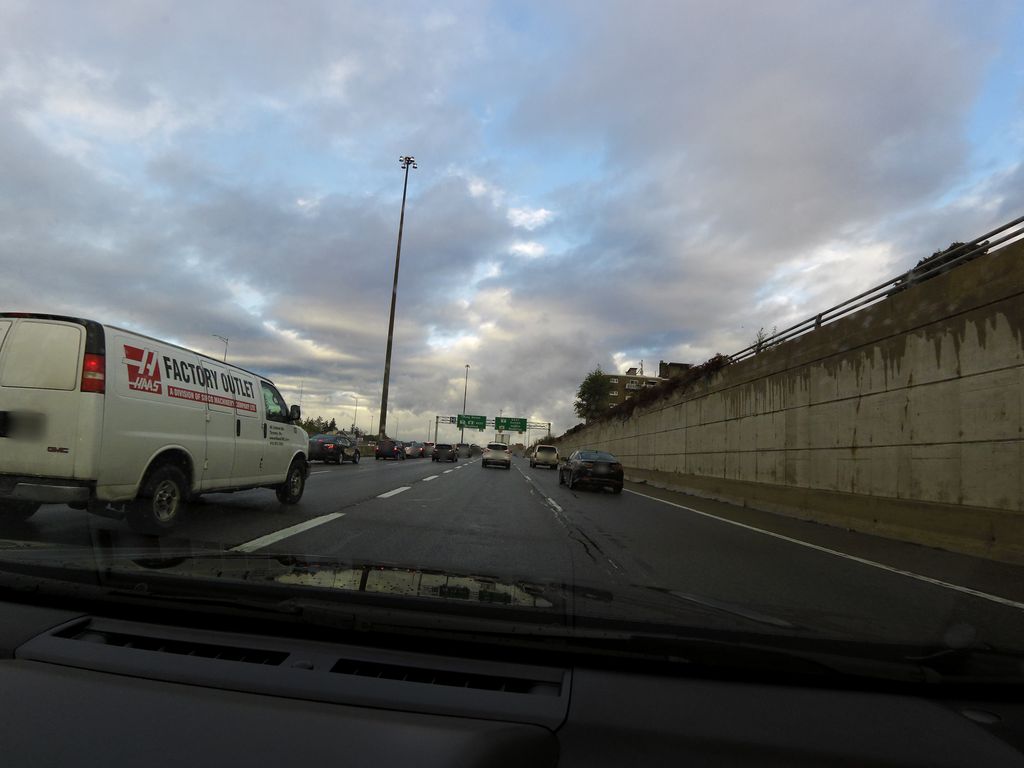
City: kitchener-waterloo